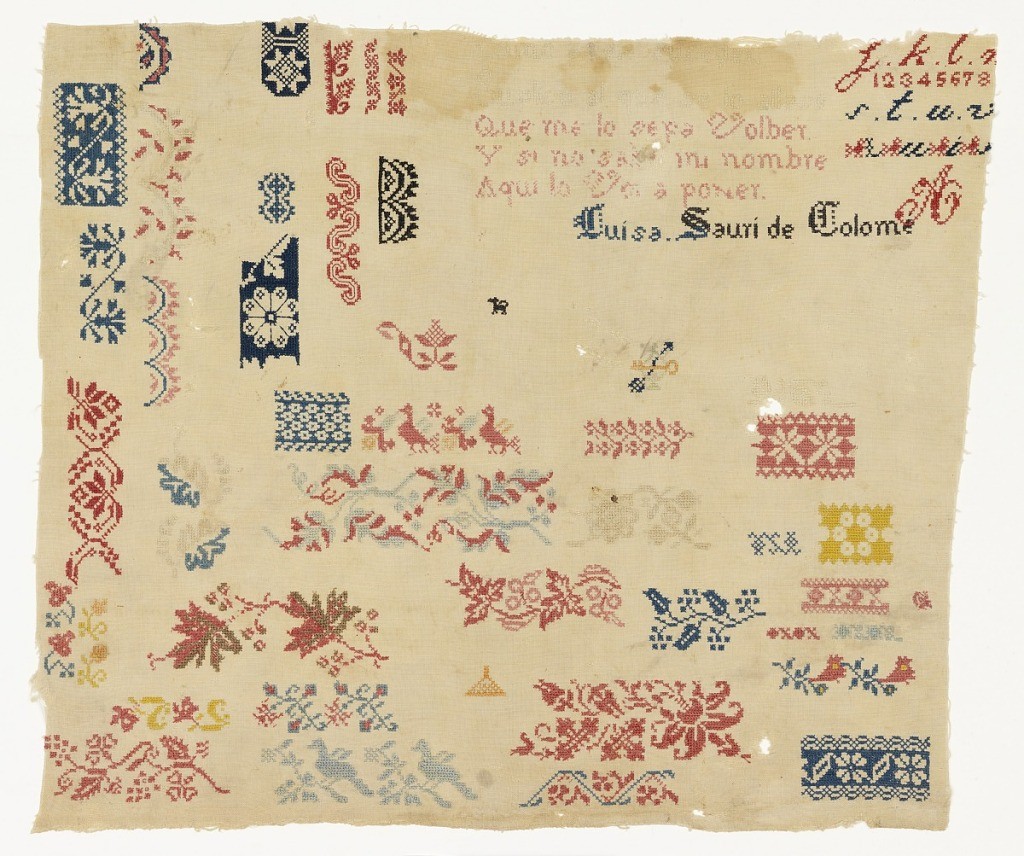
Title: Sampler
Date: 19th century
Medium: cotton Technique: cross stitch on plain weave
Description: Portions of border designs, alphabets and signature embroidered mainly in red, black and shades of blue. Three lines of verse above signature:
Que me lo sepa volber
Y si no sabe mi nombre
aquí lo va a poner